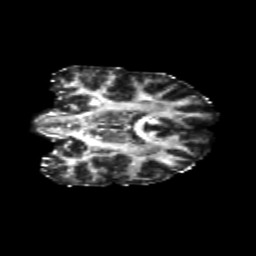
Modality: FA
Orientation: coronal
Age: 24
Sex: female
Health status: healthy
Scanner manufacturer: siemens
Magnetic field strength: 3 T
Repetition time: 10.8 s
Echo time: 0.082 s